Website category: jobs
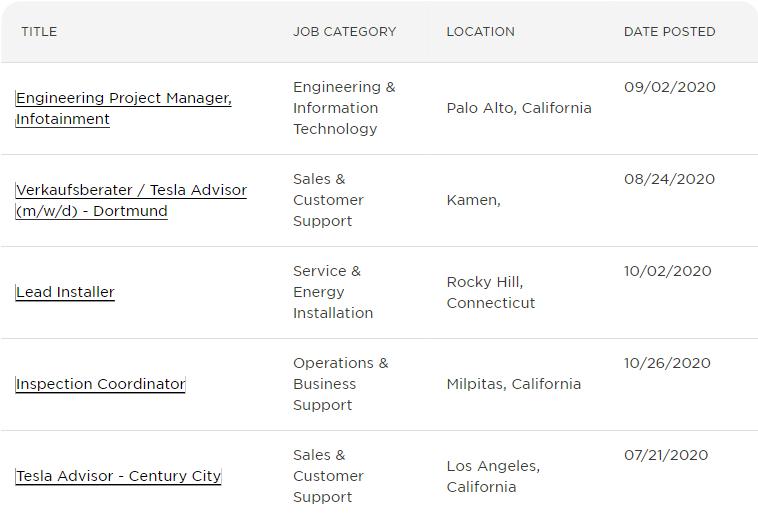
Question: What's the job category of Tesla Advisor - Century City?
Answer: Sales & Customer Support

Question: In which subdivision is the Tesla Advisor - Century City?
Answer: Sales & Customer Support

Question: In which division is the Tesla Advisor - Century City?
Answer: Sales & Customer Support

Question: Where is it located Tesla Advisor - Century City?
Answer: Sales & Customer Support

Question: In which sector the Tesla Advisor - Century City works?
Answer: Sales & Customer Support

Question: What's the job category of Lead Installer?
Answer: Service & Energy Installation

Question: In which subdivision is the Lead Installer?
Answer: Service & Energy Installation

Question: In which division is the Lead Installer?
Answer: Service & Energy Installation

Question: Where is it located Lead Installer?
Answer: Service & Energy Installation

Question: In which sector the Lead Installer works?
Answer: Service & Energy Installation

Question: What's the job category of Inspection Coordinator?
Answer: Operations & Business Support

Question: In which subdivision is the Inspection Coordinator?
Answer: Operations & Business Support

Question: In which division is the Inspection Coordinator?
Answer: Operations & Business Support

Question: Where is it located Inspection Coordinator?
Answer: Operations & Business Support

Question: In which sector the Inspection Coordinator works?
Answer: Operations & Business Support

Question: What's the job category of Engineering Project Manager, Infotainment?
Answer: Engineering & Information Technology

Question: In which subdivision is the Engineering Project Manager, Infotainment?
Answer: Engineering & Information Technology

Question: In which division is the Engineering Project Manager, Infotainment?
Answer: Engineering & Information Technology

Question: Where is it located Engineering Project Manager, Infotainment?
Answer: Engineering & Information Technology

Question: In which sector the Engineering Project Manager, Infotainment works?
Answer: Engineering & Information Technology

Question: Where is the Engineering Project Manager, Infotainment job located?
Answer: Palo Alto, California

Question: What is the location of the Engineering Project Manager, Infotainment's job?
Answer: Palo Alto, California

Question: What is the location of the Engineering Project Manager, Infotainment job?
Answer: Palo Alto, California

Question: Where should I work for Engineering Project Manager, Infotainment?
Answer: Palo Alto, California

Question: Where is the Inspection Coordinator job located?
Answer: Milpitas, California

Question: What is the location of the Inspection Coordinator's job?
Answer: Milpitas, California

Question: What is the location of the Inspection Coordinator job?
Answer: Milpitas, California

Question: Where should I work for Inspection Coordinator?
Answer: Milpitas, California

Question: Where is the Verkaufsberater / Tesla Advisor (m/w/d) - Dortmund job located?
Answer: Kamen,

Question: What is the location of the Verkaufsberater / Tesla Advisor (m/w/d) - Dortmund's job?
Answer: Kamen,

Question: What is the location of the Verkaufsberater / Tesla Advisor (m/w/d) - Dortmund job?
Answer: Kamen,

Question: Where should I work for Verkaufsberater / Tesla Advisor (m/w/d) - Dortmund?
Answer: Kamen,

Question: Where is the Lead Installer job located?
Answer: Rocky Hill, Connecticut

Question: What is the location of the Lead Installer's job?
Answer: Rocky Hill, Connecticut

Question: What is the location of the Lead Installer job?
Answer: Rocky Hill, Connecticut

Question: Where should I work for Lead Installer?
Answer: Rocky Hill, Connecticut

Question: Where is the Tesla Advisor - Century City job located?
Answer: Los Angeles, California

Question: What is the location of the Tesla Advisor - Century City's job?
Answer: Los Angeles, California

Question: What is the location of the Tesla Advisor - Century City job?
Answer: Los Angeles, California

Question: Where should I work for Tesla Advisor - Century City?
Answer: Los Angeles, California

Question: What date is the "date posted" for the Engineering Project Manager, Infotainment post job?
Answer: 09/02/2020

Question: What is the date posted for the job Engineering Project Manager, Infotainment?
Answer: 09/02/2020

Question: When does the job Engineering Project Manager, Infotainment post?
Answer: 09/02/2020

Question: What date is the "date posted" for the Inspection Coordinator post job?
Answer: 10/26/2020

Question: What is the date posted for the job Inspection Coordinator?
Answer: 10/26/2020

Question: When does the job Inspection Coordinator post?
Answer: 10/26/2020

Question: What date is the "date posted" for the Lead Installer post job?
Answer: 10/02/2020

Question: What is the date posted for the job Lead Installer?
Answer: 10/02/2020

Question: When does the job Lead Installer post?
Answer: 10/02/2020

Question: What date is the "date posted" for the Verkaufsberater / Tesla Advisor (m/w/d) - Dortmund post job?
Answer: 08/24/2020

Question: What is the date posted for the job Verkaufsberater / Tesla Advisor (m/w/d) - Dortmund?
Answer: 08/24/2020

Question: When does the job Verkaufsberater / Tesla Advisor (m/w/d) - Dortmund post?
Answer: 08/24/2020

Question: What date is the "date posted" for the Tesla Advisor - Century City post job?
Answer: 07/21/2020

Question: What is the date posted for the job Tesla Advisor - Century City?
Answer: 07/21/2020

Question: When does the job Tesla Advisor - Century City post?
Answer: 07/21/2020

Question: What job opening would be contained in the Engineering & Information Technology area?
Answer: Engineering Project Manager, Infotainment

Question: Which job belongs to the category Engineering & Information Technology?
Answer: Engineering Project Manager, Infotainment

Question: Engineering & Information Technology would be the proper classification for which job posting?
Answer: Engineering Project Manager, Infotainment

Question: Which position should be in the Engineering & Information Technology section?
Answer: Engineering Project Manager, Infotainment

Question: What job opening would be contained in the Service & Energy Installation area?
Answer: Lead Installer

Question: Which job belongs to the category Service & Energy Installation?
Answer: Lead Installer

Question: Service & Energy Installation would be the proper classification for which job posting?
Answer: Lead Installer

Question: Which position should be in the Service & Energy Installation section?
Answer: Lead Installer

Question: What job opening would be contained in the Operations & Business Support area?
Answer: Inspection Coordinator